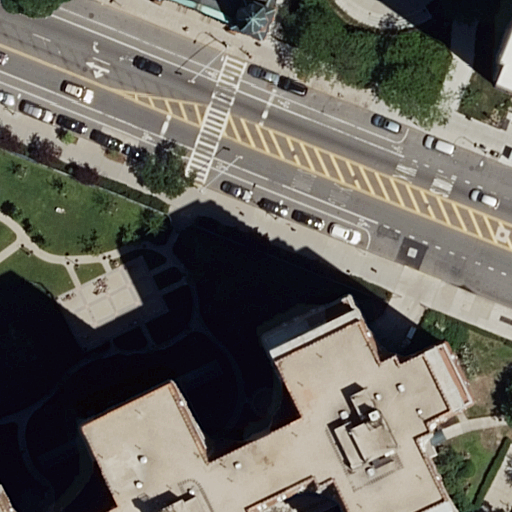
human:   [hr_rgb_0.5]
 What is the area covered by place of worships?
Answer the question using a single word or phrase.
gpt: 73m2

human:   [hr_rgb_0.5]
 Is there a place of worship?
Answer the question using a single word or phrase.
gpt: yes

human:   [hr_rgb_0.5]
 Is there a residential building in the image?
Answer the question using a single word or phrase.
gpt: yes

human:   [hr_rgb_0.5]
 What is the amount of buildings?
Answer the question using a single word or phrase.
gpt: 3

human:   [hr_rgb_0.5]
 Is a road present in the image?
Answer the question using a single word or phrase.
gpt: yes

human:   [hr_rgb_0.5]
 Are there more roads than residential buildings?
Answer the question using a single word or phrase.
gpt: yes

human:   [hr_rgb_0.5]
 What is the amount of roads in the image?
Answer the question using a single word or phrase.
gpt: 12

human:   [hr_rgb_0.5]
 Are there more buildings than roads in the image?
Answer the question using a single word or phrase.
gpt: no

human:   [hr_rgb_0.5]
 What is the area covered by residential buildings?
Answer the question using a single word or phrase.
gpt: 1356m2

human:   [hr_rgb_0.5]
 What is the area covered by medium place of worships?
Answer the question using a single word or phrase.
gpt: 0m2

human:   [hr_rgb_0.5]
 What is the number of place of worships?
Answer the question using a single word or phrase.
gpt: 1

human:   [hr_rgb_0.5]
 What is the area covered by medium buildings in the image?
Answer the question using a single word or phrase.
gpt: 0m2

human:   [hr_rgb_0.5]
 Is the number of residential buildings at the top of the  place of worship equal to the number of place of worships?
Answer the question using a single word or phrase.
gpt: no

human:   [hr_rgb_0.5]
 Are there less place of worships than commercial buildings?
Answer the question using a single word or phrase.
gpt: no

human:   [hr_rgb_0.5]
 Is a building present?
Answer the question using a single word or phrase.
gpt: yes

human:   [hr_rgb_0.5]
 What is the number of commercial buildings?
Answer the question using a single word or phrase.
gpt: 0

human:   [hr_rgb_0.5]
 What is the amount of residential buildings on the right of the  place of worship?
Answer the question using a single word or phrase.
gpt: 1

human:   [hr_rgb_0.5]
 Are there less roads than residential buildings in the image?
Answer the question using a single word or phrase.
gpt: no

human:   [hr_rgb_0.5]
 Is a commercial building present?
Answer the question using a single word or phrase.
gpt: no

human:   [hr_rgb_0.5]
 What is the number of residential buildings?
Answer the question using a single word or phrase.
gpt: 2

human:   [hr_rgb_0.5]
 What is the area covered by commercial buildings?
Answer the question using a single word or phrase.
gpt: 0m2

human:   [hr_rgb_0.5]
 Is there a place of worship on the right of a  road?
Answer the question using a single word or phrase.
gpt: yes

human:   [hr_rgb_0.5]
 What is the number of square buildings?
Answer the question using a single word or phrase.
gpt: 0

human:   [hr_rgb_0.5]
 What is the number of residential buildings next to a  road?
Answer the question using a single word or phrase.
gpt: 2

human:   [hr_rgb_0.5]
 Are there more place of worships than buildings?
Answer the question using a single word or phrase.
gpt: no

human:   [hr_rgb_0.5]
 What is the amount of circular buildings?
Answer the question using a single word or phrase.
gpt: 0

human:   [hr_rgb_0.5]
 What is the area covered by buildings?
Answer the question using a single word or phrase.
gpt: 1430m2

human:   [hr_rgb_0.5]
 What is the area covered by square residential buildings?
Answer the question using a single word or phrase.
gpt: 0m2

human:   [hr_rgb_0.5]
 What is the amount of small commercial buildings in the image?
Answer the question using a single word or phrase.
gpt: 0

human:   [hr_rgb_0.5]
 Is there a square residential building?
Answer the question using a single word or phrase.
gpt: no

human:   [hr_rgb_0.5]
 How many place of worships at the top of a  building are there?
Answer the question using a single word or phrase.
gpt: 1

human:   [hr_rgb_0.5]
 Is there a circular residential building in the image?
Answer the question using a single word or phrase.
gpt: no

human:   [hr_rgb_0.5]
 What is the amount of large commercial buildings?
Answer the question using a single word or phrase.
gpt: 0

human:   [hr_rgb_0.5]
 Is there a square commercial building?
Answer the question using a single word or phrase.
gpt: no

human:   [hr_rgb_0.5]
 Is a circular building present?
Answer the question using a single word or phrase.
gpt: no

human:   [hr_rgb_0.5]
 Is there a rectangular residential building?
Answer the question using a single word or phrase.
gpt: yes

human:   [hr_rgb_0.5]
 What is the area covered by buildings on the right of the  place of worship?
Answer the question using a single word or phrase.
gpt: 27m2

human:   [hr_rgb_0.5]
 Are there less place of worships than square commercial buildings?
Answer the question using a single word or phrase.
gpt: no

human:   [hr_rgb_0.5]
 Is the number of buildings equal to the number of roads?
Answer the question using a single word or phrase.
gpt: no

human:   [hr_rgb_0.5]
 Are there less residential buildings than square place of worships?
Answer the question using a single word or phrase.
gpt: no

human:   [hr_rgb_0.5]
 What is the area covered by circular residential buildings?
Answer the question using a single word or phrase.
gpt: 0m2

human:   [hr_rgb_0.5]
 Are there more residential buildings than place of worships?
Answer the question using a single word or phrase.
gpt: yes

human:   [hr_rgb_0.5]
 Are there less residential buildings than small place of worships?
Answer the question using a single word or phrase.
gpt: no

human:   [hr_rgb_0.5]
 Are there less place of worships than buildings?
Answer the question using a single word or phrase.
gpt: yes

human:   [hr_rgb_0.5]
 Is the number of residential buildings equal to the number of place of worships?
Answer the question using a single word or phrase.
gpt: no

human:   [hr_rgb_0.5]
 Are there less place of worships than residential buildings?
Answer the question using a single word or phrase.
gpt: yes

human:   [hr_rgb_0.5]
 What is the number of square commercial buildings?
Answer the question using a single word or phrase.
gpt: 0

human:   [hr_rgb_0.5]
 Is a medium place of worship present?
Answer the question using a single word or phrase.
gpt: no

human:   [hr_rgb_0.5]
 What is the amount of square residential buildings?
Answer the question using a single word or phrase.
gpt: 0

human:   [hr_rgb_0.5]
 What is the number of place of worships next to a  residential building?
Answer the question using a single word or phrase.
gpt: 1

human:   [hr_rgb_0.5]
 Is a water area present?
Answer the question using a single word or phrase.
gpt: no

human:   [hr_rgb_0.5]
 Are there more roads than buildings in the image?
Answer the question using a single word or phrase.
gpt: yes

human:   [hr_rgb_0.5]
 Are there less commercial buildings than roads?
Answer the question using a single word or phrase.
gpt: yes

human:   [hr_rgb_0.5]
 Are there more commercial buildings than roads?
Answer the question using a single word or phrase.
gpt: no

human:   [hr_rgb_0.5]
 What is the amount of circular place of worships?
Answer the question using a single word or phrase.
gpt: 0

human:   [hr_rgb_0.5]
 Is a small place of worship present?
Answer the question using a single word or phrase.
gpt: yes

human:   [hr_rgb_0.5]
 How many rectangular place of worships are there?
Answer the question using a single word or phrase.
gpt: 0

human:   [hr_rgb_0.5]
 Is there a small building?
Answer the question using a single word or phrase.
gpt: yes

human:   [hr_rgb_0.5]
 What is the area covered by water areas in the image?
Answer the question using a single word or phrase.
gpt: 0m2

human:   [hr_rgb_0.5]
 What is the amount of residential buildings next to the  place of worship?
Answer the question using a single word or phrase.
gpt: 2

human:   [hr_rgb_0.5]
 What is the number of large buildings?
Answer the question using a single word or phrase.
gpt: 1

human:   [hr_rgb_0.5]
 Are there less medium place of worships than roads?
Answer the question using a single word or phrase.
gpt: yes

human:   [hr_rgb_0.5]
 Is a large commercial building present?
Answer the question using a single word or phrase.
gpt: no

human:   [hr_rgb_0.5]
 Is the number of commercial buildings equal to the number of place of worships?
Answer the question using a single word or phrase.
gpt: no